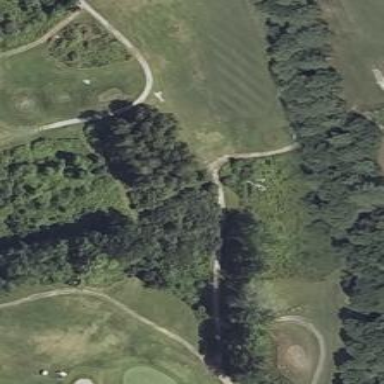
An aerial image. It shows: Service road designated as golf cart path.